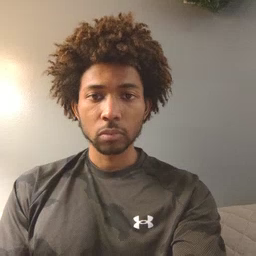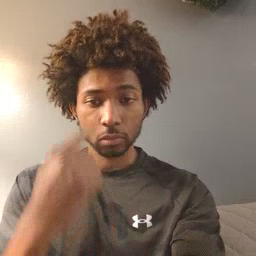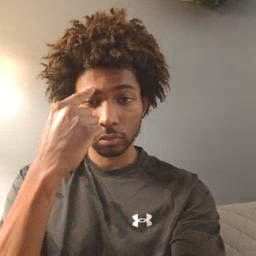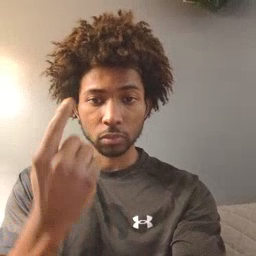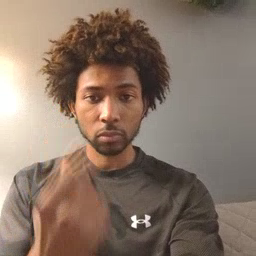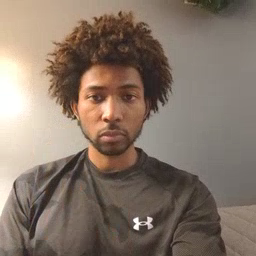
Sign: penny